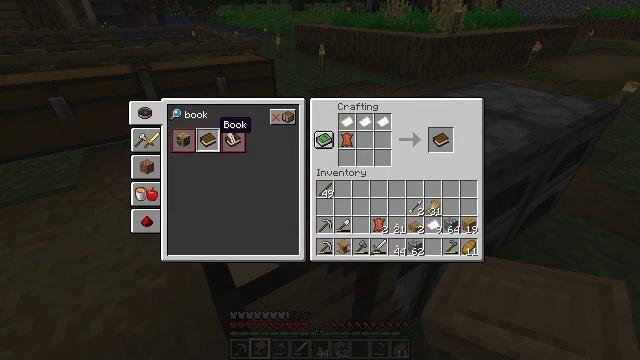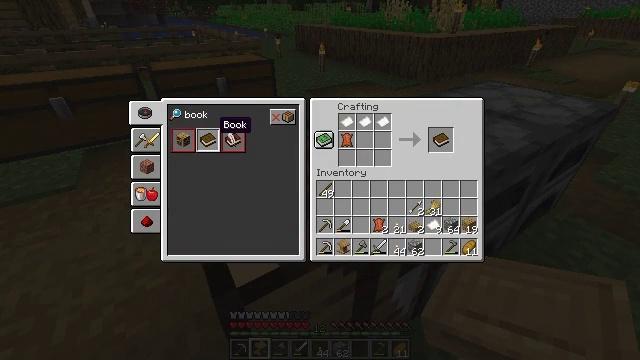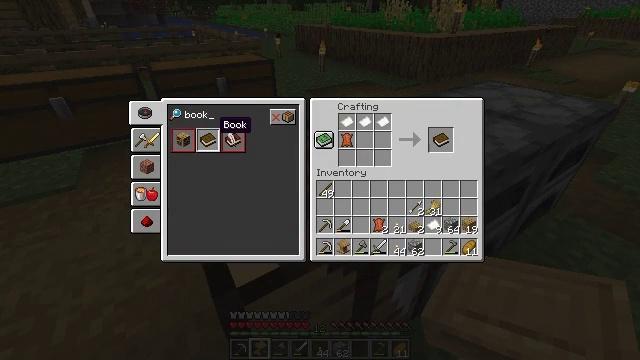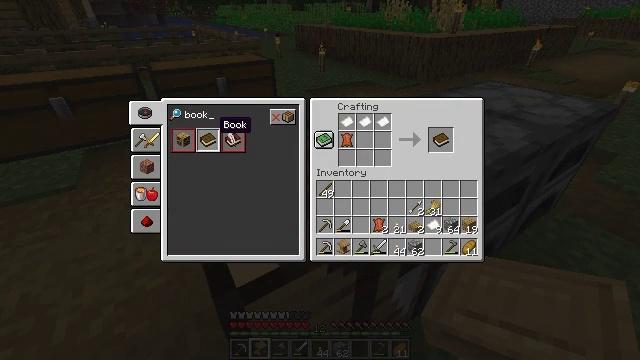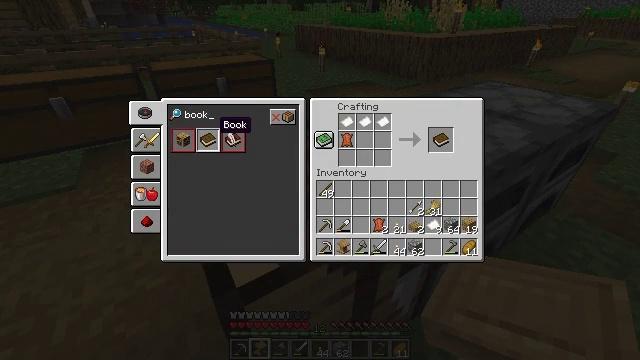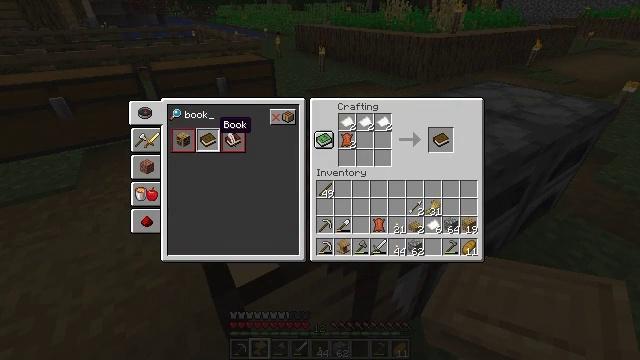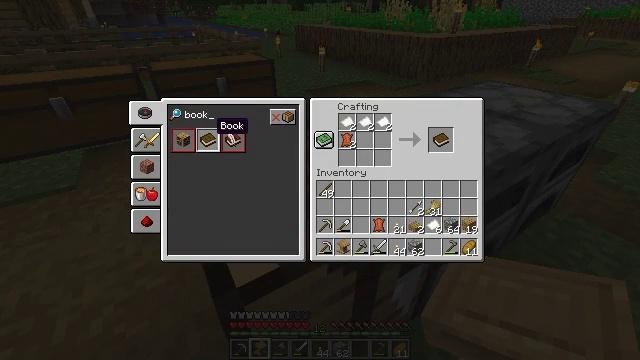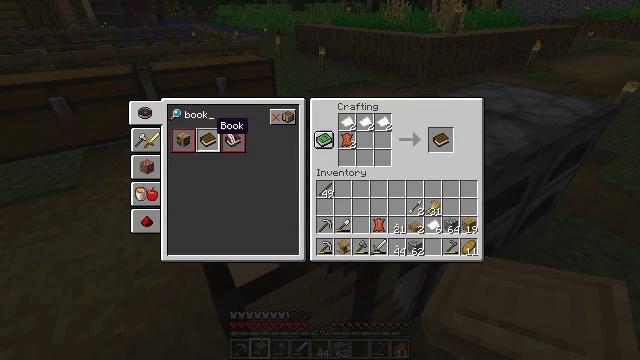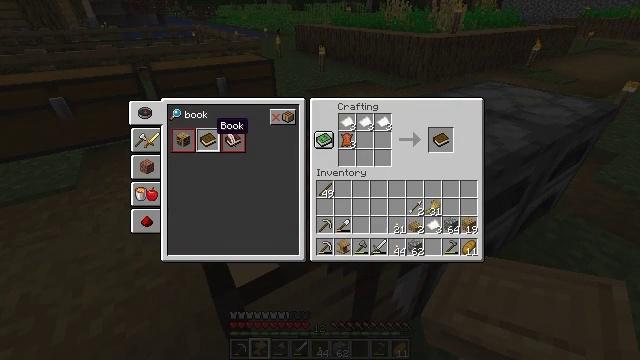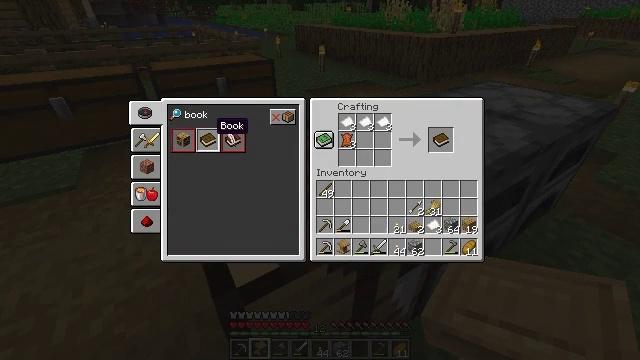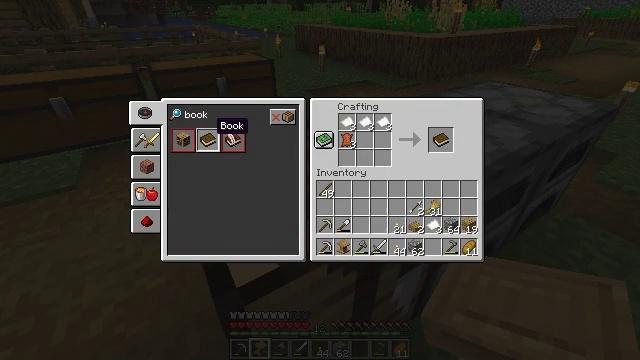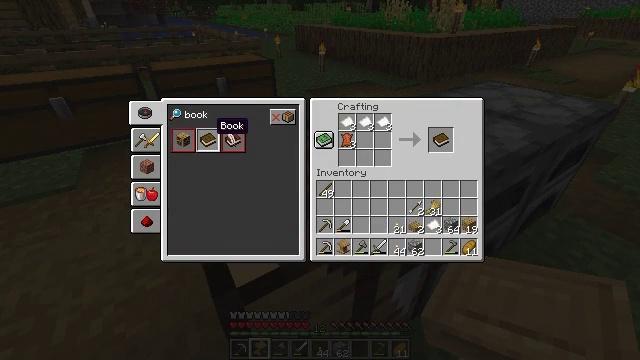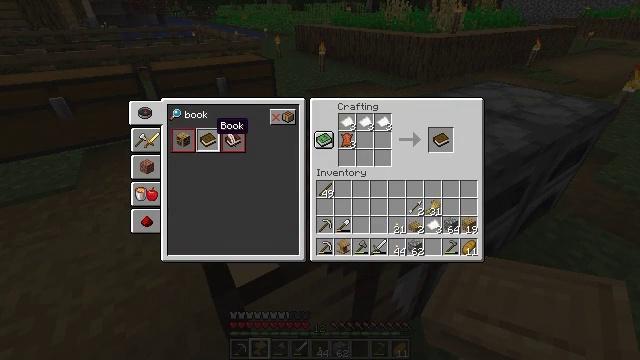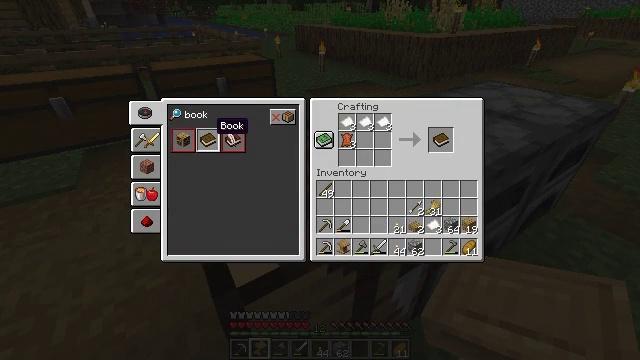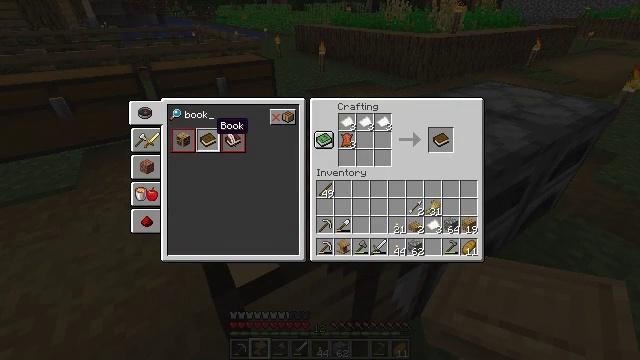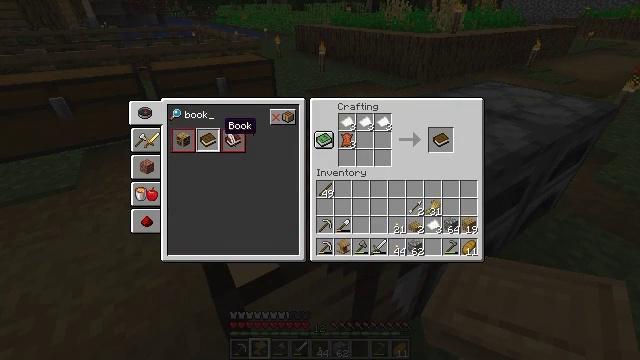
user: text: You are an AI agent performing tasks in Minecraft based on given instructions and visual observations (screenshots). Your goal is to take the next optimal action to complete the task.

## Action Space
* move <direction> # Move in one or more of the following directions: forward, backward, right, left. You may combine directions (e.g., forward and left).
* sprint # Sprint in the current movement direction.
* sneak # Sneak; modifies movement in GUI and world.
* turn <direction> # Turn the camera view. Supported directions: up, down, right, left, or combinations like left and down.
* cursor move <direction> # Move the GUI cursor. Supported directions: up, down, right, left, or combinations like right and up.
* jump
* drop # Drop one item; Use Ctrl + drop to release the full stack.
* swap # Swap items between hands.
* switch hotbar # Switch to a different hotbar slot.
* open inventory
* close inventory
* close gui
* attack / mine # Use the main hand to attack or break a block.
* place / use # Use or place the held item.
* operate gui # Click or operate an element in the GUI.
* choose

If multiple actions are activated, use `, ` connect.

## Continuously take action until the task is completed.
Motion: motion action
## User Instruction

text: Take paper and leather to craft a book.
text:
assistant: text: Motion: no_op
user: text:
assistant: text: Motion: operate gui
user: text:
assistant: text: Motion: operate gui
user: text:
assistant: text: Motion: operate gui
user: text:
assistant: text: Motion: no_op
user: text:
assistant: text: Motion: operate gui
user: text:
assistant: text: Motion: operate gui
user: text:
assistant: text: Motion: operate gui
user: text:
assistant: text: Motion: no_op
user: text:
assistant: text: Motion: no_op
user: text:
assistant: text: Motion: no_op
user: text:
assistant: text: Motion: no_op
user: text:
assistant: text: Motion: no_op
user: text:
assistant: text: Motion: no_op
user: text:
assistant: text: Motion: cursor move right
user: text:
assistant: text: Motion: cursor move right
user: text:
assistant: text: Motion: cursor move right
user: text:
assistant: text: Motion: cursor move right
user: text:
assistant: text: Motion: sneak, cursor move right
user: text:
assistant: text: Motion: sneak
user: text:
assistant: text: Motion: sneak
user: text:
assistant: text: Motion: sneak
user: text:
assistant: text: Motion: sneak
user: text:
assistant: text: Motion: sneak
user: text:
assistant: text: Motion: sneak, operate gui
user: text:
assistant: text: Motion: sneak, operate gui
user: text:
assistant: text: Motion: sneak, operate gui
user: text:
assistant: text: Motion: sneak
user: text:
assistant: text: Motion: sneak, cursor move left
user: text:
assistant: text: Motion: sneak